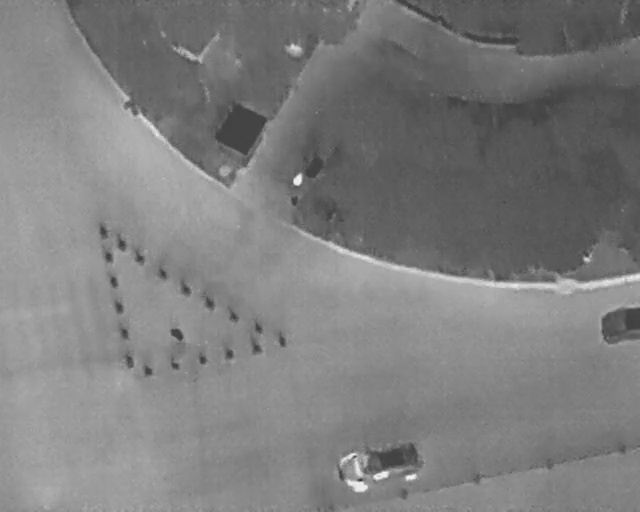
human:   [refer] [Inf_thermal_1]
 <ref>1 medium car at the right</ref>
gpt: <box>[[93, 59, 100, 67, 2]]</box>